Field crop: maize
Growth stage: 2
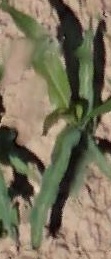
Species: maize